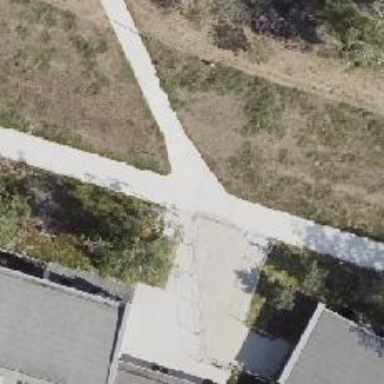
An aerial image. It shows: Footway with concrete surface.